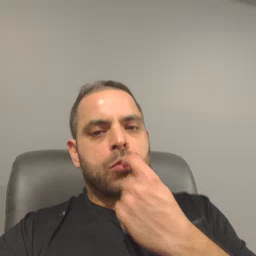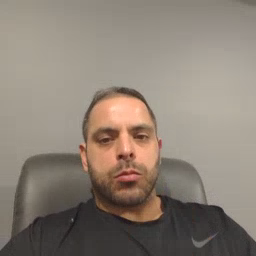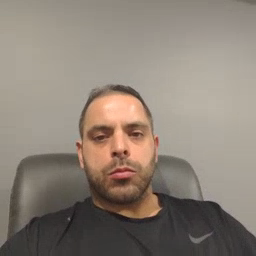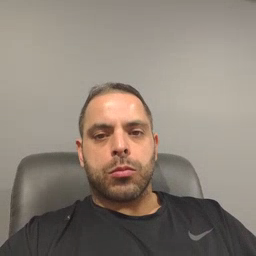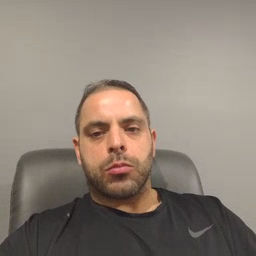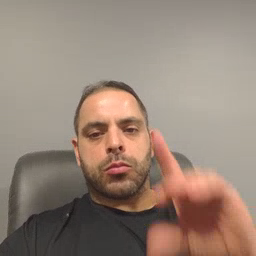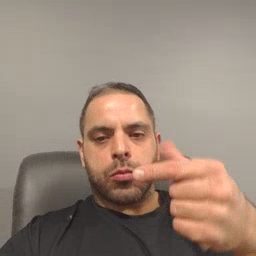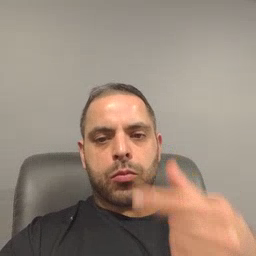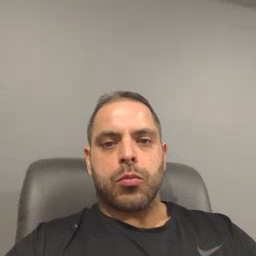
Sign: dog